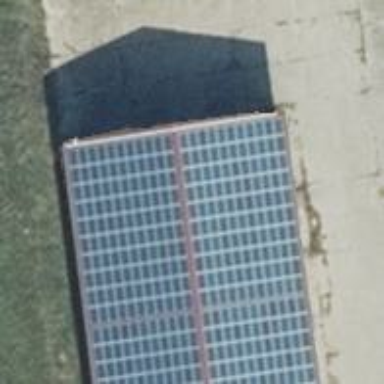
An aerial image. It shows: Solar power generator utilizing photovoltaic technology with solar photovoltaic panels.